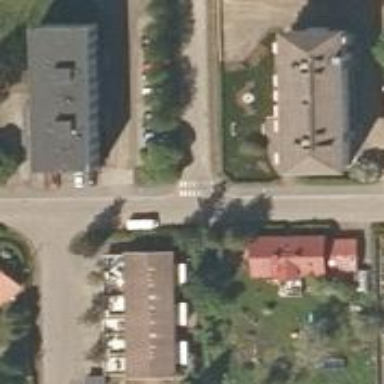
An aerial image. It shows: Road with "give way" sign.